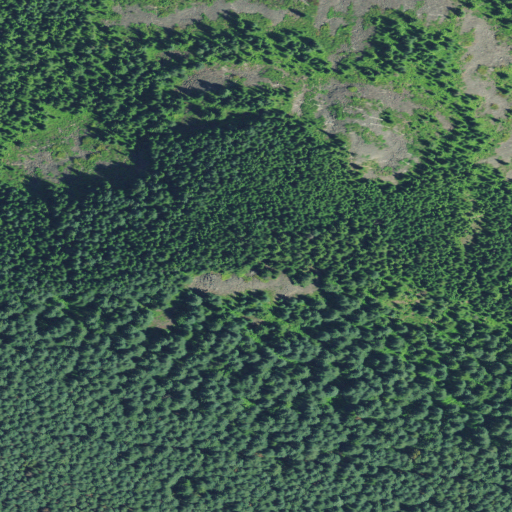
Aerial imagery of ridge(s) in Oregon named Indian Ridge containing only evergreen forest